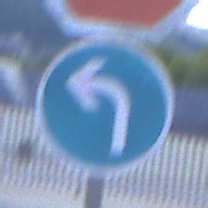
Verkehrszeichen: VorgeschriebeneFahrtrichtungLinks
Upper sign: Stop
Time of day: SunriseSunset
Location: Outdoor (Suburban)
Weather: PartlyCloudy
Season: NotSpecified
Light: Natural